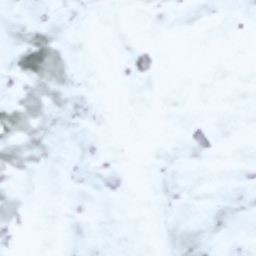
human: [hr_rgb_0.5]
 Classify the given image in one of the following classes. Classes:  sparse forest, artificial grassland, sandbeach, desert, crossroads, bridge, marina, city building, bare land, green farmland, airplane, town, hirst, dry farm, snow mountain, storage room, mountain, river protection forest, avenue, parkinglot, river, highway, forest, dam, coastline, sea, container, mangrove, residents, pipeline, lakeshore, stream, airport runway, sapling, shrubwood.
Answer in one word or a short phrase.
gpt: snow mountain